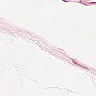
Metastatic tissue present: no